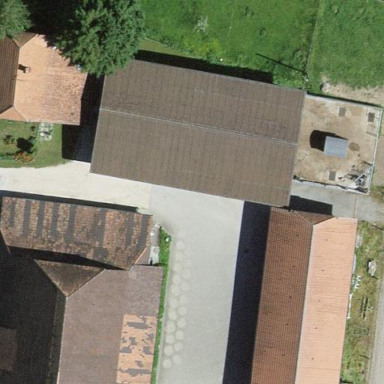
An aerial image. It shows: Barn.